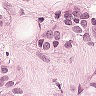
Metastatic tissue present: yes